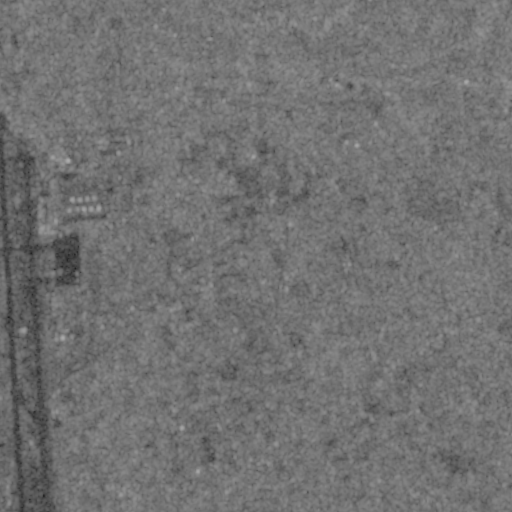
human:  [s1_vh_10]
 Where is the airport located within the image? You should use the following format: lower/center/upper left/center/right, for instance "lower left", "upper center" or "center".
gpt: The airport is located in the left of the image.
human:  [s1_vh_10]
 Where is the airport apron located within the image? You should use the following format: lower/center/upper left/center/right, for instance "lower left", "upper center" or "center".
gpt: The airport apron is located in the center left of the image.
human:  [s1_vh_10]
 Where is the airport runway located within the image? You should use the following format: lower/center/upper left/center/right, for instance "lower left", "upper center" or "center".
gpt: The airport runway is located in the left of the image.
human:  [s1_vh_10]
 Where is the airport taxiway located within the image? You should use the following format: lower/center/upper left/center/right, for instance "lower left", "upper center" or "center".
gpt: The airport taxiway is located in the left of the image.
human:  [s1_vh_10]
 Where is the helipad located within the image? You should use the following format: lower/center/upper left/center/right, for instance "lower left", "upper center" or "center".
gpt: The helipad is located in the center left of the image.
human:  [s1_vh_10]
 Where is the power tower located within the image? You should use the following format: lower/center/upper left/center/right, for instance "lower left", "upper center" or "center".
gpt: There is no power tower in the image.

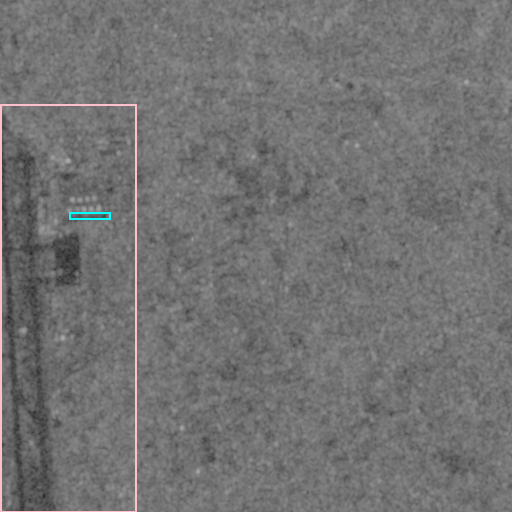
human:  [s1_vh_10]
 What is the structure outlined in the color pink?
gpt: The structure outlined in pink is an airport.
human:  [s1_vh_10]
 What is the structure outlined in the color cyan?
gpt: The structure outlined in cyan is an airport apron.
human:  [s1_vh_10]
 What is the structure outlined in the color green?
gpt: There is no green outline.